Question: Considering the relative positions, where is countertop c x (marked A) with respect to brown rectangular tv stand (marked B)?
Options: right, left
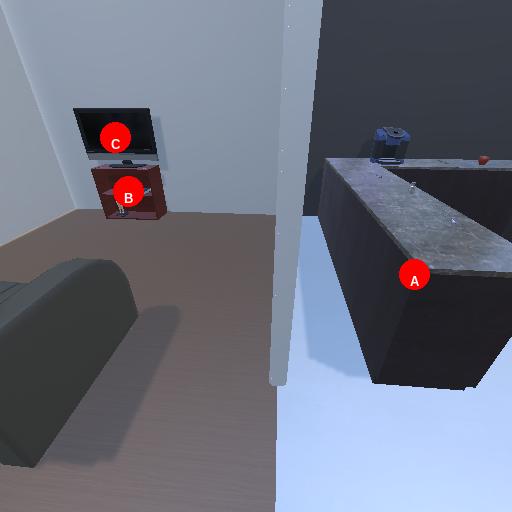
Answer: right